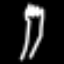
Label: fork